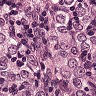
Metastatic tissue present: yes